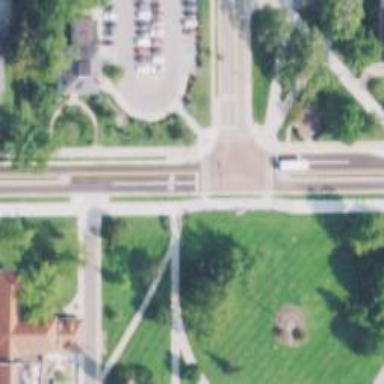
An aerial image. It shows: Zebra crossing on footway.